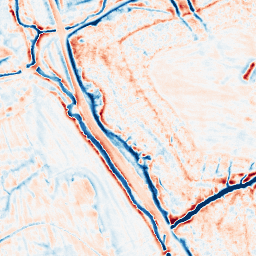
Category: edge_preserving
Decomposition family: bilateral
Decomposition parameters: d: 15
sigma_color: 25
sigma_space: 75
Upsampling method: edge_directed
Upsampling parameters: scale: 2
Upsampling scale: 2